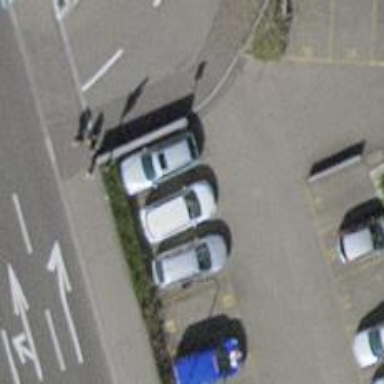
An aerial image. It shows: Rising bollard barrier.